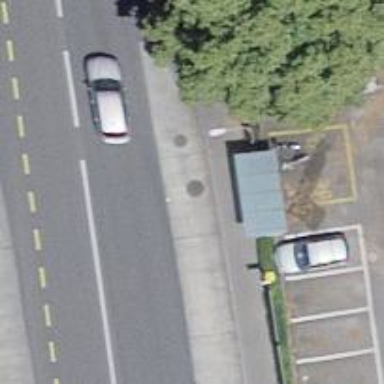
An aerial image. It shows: Platform for public transport. The platform is located by the road.